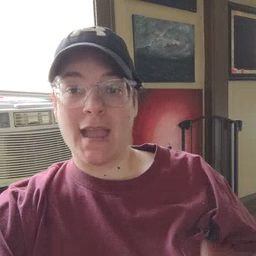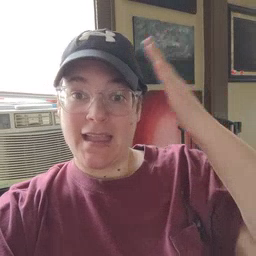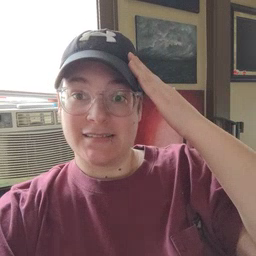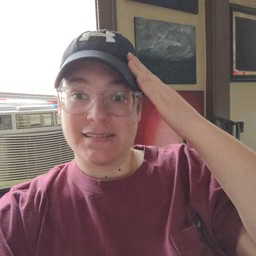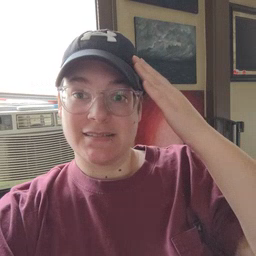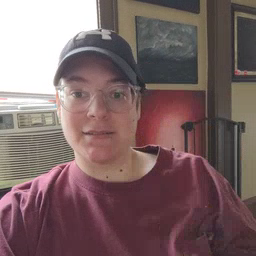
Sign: hat